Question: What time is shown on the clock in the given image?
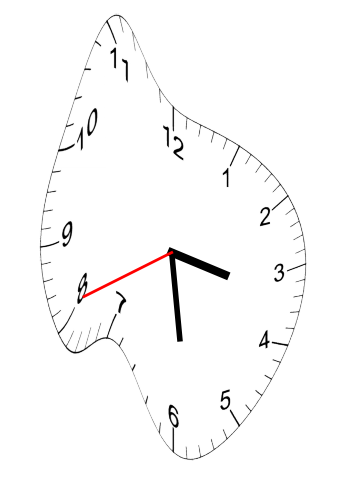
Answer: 03:28:41